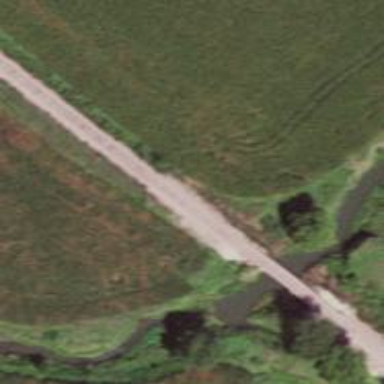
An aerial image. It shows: Railway bridge.